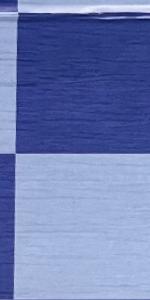
Label: Empty